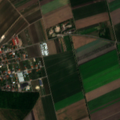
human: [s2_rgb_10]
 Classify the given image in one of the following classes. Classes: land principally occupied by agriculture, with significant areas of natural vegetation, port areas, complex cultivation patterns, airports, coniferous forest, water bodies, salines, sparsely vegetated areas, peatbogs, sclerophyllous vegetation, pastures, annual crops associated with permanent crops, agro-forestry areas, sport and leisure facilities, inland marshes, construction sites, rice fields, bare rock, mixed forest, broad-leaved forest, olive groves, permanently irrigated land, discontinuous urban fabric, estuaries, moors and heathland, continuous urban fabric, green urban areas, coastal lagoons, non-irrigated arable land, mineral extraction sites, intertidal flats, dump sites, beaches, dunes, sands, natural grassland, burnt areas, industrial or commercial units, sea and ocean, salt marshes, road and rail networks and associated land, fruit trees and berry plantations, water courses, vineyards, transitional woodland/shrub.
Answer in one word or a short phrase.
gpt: discontinuous urban fabric, non-irrigated arable land, complex cultivation patterns, land principally occupied by agriculture, with significant areas of natural vegetation